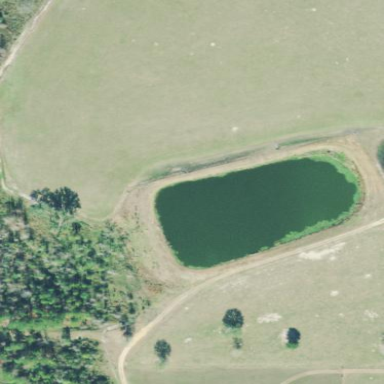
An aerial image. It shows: Reservoir of natural water.